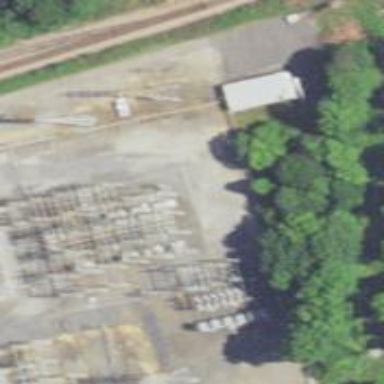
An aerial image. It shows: Switch for power supply.